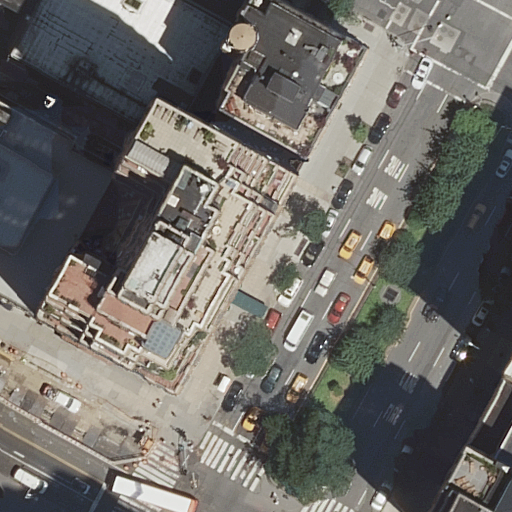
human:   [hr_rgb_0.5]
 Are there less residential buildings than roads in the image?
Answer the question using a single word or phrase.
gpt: no

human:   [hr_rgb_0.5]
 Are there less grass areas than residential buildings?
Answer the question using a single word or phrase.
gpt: yes

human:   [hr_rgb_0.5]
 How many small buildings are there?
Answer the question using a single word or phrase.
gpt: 2

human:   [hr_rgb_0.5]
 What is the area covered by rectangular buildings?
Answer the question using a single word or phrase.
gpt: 1050m2

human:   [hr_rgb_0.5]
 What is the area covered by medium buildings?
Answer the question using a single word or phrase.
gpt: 1308m2

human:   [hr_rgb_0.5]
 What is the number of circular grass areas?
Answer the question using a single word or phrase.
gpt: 0

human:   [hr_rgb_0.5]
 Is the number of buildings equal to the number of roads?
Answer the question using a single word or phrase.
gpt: no

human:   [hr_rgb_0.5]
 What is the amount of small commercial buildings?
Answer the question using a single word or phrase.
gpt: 0

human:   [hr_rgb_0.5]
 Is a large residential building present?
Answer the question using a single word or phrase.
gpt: yes

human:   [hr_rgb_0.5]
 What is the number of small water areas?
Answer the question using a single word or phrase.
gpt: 0

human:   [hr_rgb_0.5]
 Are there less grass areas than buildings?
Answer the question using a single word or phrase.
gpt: yes

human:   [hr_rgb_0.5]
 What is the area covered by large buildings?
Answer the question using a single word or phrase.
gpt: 2169m2

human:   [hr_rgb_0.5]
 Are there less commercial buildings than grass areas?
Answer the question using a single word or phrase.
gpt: yes

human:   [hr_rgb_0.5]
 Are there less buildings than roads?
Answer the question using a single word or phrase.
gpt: no

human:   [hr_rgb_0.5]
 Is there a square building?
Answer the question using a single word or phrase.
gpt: no

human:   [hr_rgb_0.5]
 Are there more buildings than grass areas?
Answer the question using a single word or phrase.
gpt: yes

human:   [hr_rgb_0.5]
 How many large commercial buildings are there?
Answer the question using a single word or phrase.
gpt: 0

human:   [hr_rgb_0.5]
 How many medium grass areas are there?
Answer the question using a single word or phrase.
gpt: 0

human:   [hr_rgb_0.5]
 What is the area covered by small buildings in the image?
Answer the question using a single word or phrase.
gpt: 52m2

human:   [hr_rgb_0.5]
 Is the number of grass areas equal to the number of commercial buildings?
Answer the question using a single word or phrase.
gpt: no

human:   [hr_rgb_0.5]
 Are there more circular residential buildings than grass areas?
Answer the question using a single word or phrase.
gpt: no

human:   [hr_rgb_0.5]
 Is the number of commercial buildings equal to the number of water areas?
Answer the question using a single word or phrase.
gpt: yes

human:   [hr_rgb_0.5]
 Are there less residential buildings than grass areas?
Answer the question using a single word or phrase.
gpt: no

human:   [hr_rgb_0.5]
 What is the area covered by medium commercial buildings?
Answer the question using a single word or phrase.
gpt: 0m2

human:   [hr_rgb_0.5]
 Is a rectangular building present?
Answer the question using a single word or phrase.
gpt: yes

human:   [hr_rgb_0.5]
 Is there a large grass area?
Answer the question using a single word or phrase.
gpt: yes

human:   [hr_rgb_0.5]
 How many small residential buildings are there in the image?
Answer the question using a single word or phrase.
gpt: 2

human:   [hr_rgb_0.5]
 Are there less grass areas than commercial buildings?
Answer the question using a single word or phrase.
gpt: no

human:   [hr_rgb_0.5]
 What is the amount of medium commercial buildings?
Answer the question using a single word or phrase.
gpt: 0

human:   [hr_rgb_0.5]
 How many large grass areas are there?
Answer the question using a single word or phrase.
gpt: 1

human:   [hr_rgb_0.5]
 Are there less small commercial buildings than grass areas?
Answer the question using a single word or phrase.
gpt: yes

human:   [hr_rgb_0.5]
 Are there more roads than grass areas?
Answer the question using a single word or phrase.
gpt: yes

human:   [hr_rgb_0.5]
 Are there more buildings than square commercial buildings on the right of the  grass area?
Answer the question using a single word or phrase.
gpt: yes

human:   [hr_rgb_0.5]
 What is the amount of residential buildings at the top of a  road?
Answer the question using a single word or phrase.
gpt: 6

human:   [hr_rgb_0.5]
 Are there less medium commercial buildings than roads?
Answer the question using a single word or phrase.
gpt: yes

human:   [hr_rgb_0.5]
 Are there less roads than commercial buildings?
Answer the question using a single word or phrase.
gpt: no